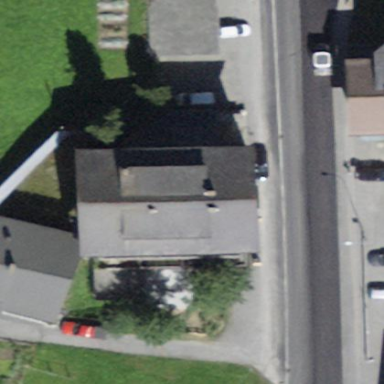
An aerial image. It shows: Building with tiled roof.